Question: I'm trying to load a JSON from webservice and write it to a file using the following code:
'''
File cacheDir = new File(context.getCacheDir(), "texts");
cacheDir.mkdirs();
File cacheFile = new File(cacheDir, "" + articleId);
try {
if (!cacheFile.exists()) {
try {
HttpURLConnection c = (HttpURLConnection) new URL(url).openConnection();
try {
InputStream in = c.getInputStream();
BufferedReader reader = new BufferedReader(new InputStreamReader(in));
// this approach fails
/*
BufferedWriter writer = new BufferedWriter(new FileWriter(cacheFile.getAbsolutePath()));
String line = null;
while ((line = reader.readLine()) != null) {
writer.write(line);
writer.newLine();
}
writer.flush();
reader.close();
writer.close();
*/
// this approach works
Gson g = new Gson();
Article article = g.fromJson(reader, Article.class);
String json = g.toJson(article);
PrintWriter out = new PrintWriter(new FileWriter(cacheFile.getAbsolutePath()));
out.print(json);
out.flush();
out.close();
reader.close();
} catch (IOException e) {
Log.e(getClass().getSimpleName(), "Exception parsing JSON", e);
} finally {
c.disconnect();
}
} catch (Exception e) {
Log.e(getClass().getSimpleName(), "Exception parsing JSON", e);
}
}
}
'''
I've checked with adb shell and Android Monitor file browswer and the files seem to be created:

However, when I do 'cat filename' from 'adata/data/appdir/cache' no file content is printed (only command is printed again 'cat filename'). What is wrong with my approach?
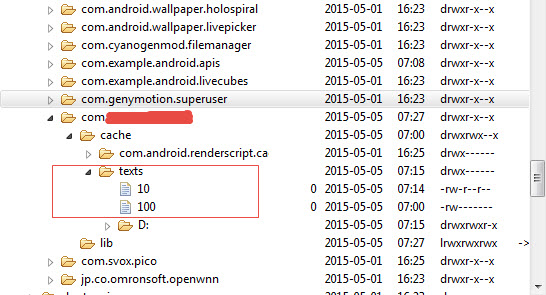
Answer: Instead of use 'readLine' to read from the InputStream, try with 'read' and a 'char[]'
'''
if (in != null) {
StringBuffer stringBuffer = new StringBuffer();
final char[] charBuffer = new char[8 * 1024];
reader = new BufferedReader(new InputStreamReader(in), charBuffer.length);
int read;
while ((read = reader.read(charBuffer)) != -1) {
stringBuffer.append(charBuffer, 0, read);
}
PrintWriter out = new PrintWriter(new FileWriter(cacheFile.getAbsolutePath()));
out.print(stringBuffer.toString());
out.flush();
out.close();
reader.close();
Gson g = new Gson();
Article article = g.fromJson(stringBuffer.toString(), Article.class);
}
'''